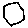
Label: hexagon